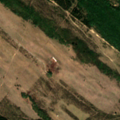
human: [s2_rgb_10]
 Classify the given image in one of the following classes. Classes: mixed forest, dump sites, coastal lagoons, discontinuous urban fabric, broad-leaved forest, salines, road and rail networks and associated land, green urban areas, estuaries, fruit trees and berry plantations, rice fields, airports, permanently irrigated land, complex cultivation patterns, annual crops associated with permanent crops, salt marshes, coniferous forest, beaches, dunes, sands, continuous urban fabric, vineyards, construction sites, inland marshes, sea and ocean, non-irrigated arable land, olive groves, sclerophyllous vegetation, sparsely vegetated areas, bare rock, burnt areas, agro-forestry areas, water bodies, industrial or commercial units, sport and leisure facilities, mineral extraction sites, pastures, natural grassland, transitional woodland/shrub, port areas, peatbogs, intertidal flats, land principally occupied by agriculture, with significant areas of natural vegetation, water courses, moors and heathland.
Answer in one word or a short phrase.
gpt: broad-leaved forest, coniferous forest, natural grassland